Question: I want to play video in 'VideoView'.
When I try to do that I got the following error:

Here is my source code:
'''
package com.video.listitem;
import android.app.Activity;
import android.content.pm.ActivityInfo;
import android.media.MediaPlayer;
import android.net.Uri;
import android.os.Bundle;
import android.view.Window;
import android.view.WindowManager;
import android.widget.MediaController;
import android.widget.VideoView;
public class PlayVideo extends Activity {
VideoView mVideoView;
MediaController mc;
String videourl;
@Override
protected void onCreate(Bundle savedInstanceState) {
super.onCreate(savedInstanceState);
this.requestWindowFeature(Window.FEATURE_NO_TITLE);
this.getWindow().setFlags(WindowManager.LayoutParams.FLAG_FULLSCREEN,
WindowManager.LayoutParams.FLAG_FULLSCREEN);
setContentView(R.layout.videoplay);
try {
mVideoView = (VideoView) findViewById(R.id.videoview);
String videourl = "rtsp://v7.cache4.c.youtube.com/CiILENy73wIaGQl25yDUbxNXTRMYDSANFEgGUgZ2aWRlb3MM/0/0/0/video.3gp";
mc = new MediaController(this);
mVideoView.setMediaController(mc);
mVideoView.requestFocus();
mVideoView.setVideoURI(Uri.parse(videourl));
mc.show();
mVideoView.start();
} catch (Exception e) {
//TODO: handle exception
}
}
}
'''
Here is my XML File:
'''
<?xml version="1.0" encoding="utf-8"?>
<LinearLayout
xmlns:android="http://schemas.android.com/apk/res/android"
android:orientation="vertical"
android:layout_width="fill_parent"
android:layout_height="fill_parent"
android:scrollbars="none"
android:gravity="center">
<VideoView
android:layout_width="fill_parent"
android:layout_height="fill_parent"
android:id="@+id/videoview" />
</LinearLayout>
'''
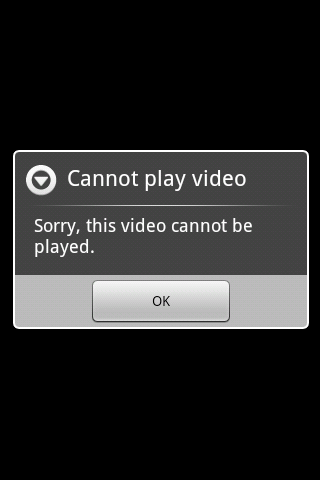
Answer: Try to run app in Device , Video may not run in Emulator...